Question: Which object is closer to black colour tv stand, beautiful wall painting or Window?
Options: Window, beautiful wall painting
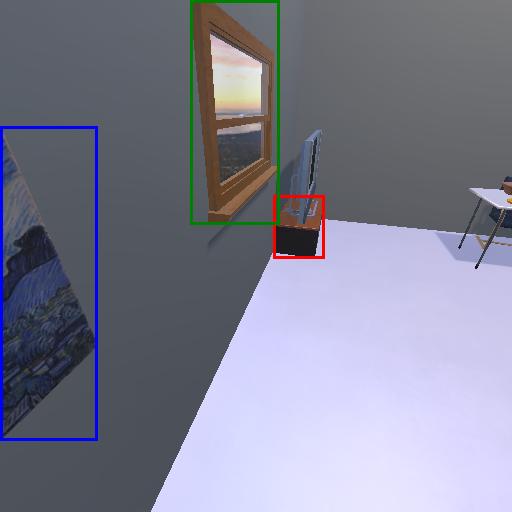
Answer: Window